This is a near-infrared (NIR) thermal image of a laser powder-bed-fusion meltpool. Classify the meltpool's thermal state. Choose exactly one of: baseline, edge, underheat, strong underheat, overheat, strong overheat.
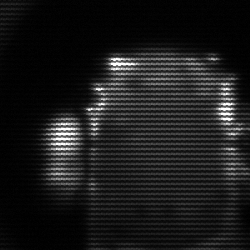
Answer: baseline